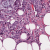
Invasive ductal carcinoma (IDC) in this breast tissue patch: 1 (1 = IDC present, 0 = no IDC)